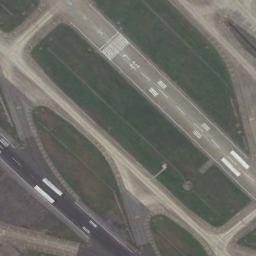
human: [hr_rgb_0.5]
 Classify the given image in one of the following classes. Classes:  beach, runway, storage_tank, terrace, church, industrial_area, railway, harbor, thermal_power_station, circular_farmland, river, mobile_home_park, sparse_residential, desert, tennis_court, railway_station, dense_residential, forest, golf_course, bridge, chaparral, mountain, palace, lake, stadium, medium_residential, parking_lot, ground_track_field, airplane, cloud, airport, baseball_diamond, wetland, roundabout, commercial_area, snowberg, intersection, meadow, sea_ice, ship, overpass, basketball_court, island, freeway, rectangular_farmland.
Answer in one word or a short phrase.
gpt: runway